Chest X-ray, AP view. Patient: 68 years old, sex M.
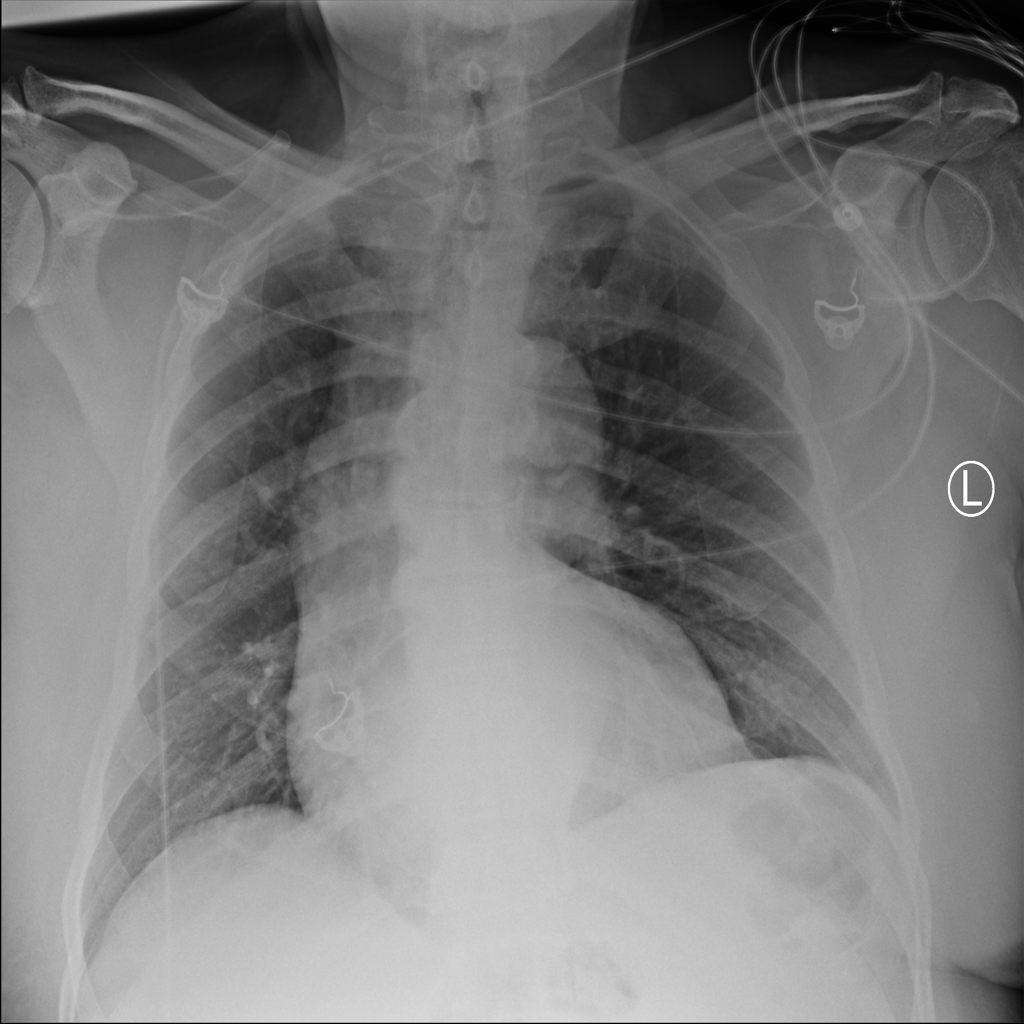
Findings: No Finding